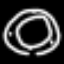
Label: donut